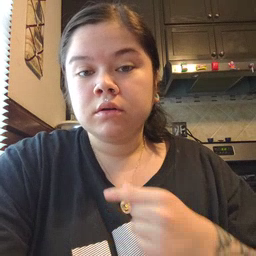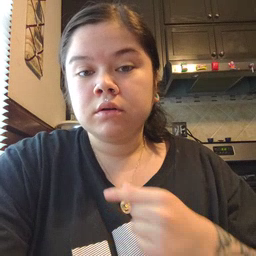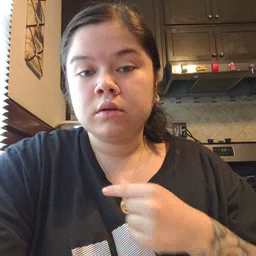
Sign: wait